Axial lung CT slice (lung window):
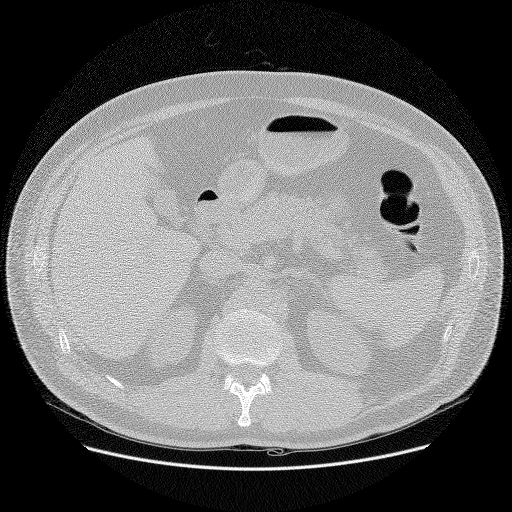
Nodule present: no